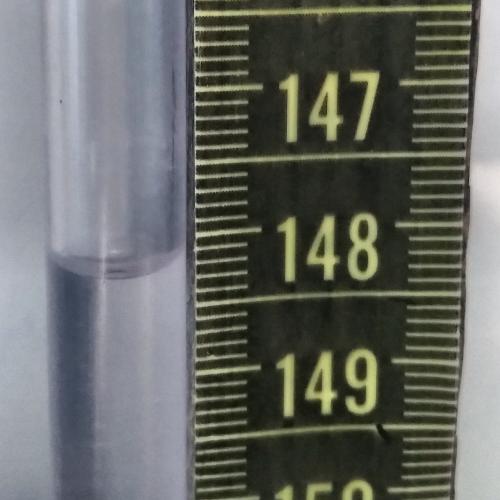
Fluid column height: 148.2 cm